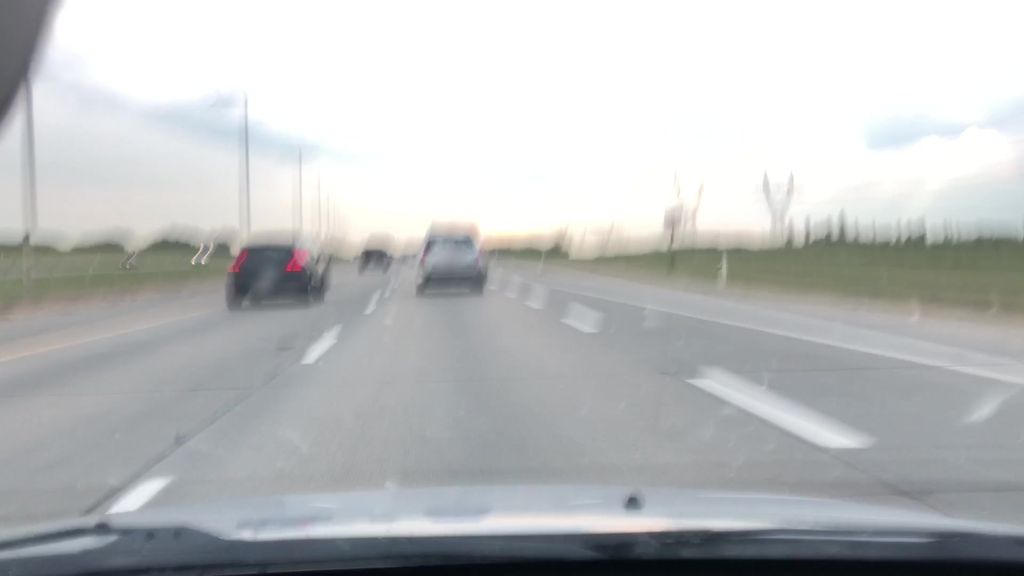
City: edmonton